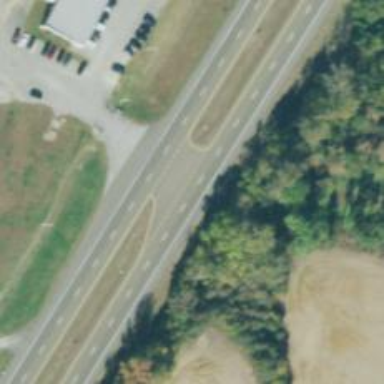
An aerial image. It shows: Trunk link highway.